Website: walmart
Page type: payment
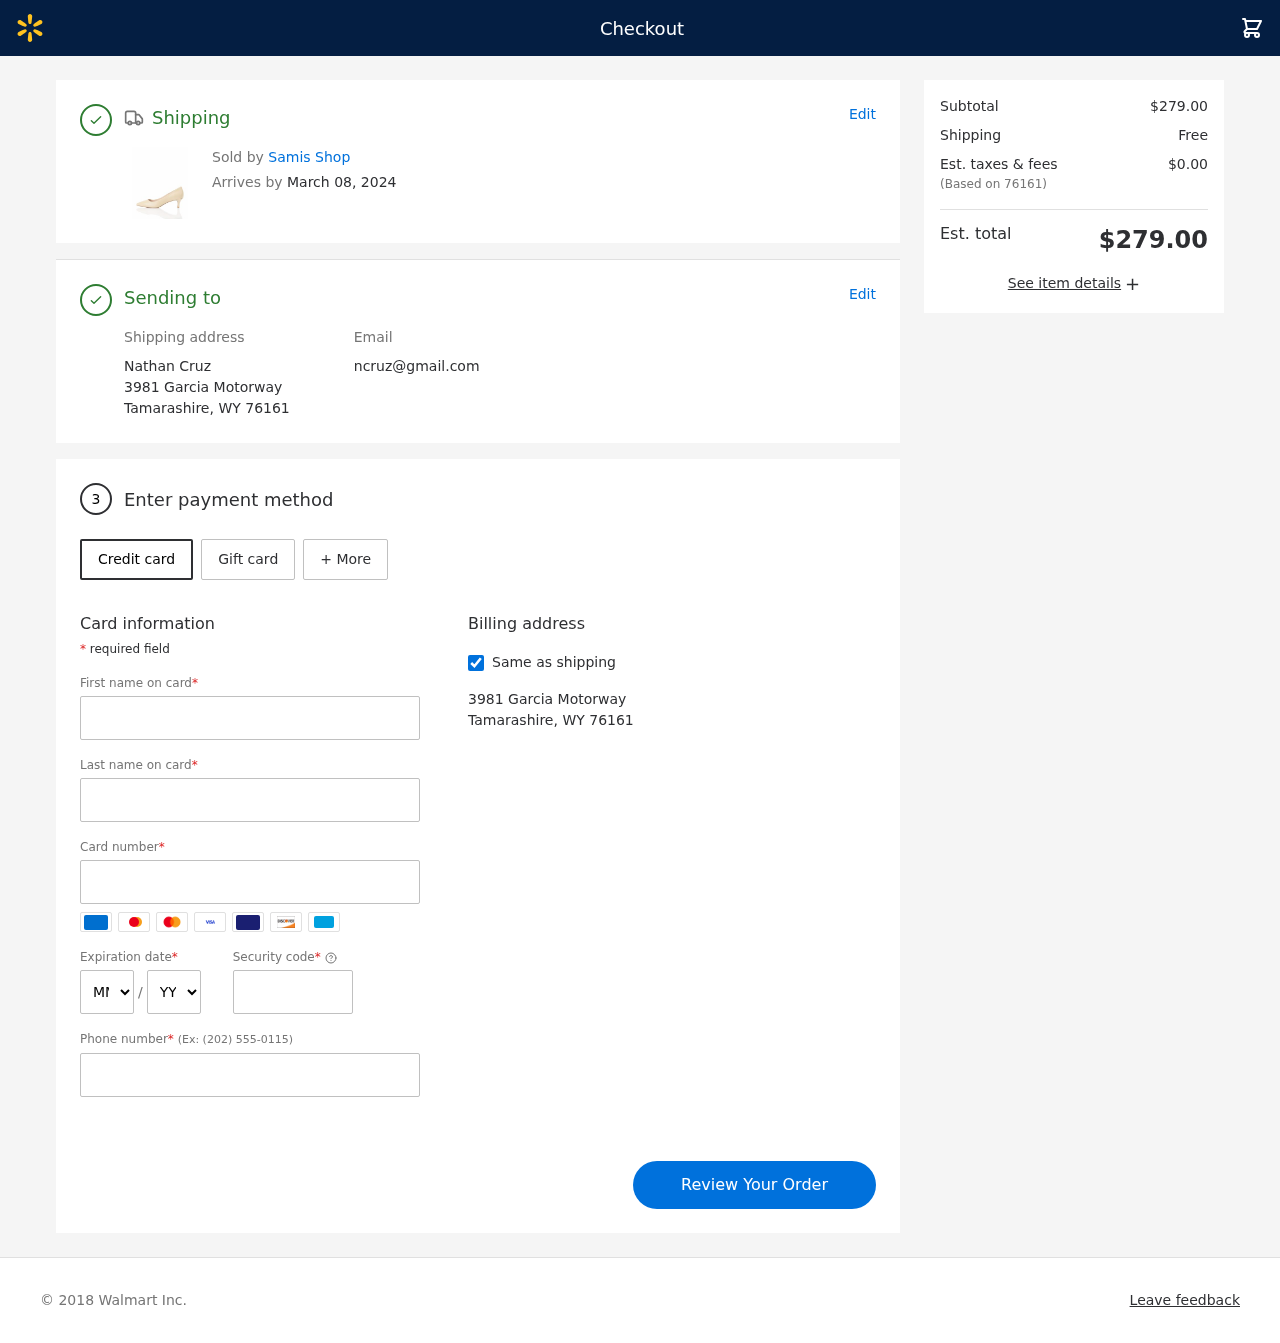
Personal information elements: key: PII_CARD_CVV
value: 955
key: PII_CARD_EXPIRY_MONTH
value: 05
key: PII_CARD_EXPIRY_YEAR
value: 28
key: PII_CARD_NUMBER
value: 2469 5468 0193 4466
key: PII_CITY_STATE_ZIP
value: Tamarashire, WY 76161
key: PII_EMAIL
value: ncruz@gmail.com
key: PII_FIRSTNAME
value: Nathan
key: PII_FULLNAME
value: Nathan Cruz
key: PII_LASTNAME
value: Cruz
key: PII_PHONE
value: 9859627324
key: PII_POSTCODE
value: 76161
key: PII_STREET
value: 3981 Garcia Motorway
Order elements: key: ORDER_DELIVERY_DATE
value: March 08, 2024
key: ORDER_SUBTOTAL
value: $279.00
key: ORDER_SHIPPING_COST
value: Free
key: ORDER_TAX
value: $0.00
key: ORDER_TOTAL
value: $279.00